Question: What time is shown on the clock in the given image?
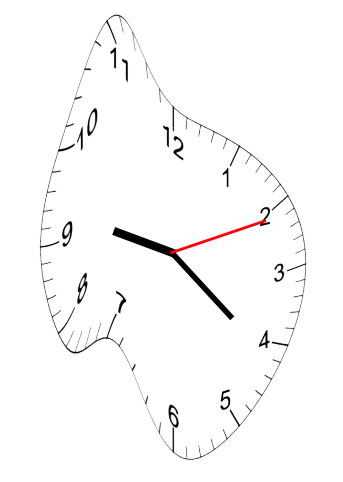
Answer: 09:21:11